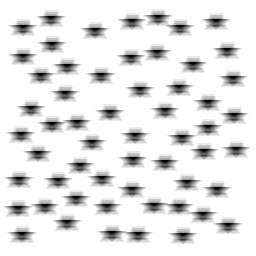
Squares: 0
Triangles: 0
Stars: 57
Total shapes: 57